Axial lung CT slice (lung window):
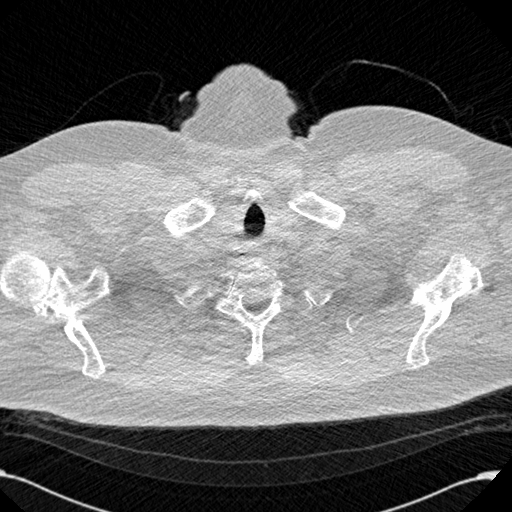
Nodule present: no